Question: Struggling to create an SVG with a sharp line join for concave shapes. An example is probably better than words:

I'd like the top beziers of the first two (concave) shapes to be sharply joined like the last two (convex) shapes. However, I've been unable to accomplish this. Can anybody enlighten me?
These shapes can be found at <URL>. This is the definition of the first shape:
'''
<svg width="130px" height="110px" version="1.1" xmlns="http://www.w3.org/2000/svg">
<path fill="#ffffff" stroke="#000000" stroke-width="5" stroke-linejoin="miter"
d="M 15 100
Q -10 62,
15 0
Q 50 80,
115 100
">
</path>
</svg>
'''
Thanks in advance!
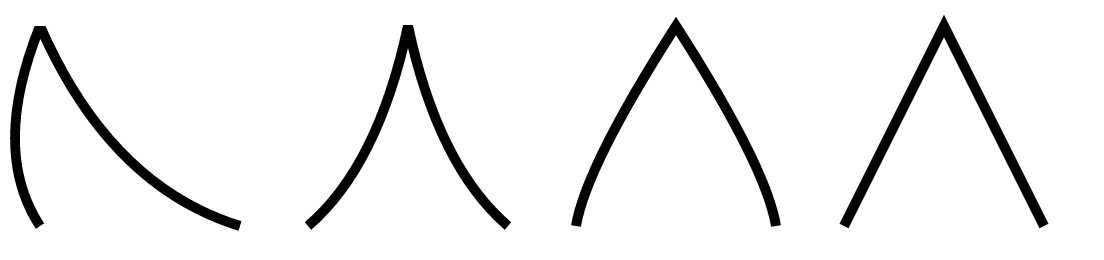
Answer: It looks like you're suffering clipping effects.
The first shape simply runs to the very top edge, not having enough space to display the sharp point. Instead of '15 0' try '15 5'. Then you'll get something that isn't truncated:

The same trick works with the second curve. But instead of just the one y value, you need to adjust in both your Q elements, to:
'''
Q 50 65,
65 10
Q 80 65,
'''
But the clipping on this second curve is slightly different. It's an internal limit, not one imposed by the shape of the drawing area. So instead of adjusting the curve, a cleaner way would be to adjust the internal miter clipping by adding this attribute to your path:
'''
stroke-miterlimit="10"
'''
That results in a really tall miter, which you can see if you overlay your original path in black atop an a nearly identical path (with just the different miter limit) in red: